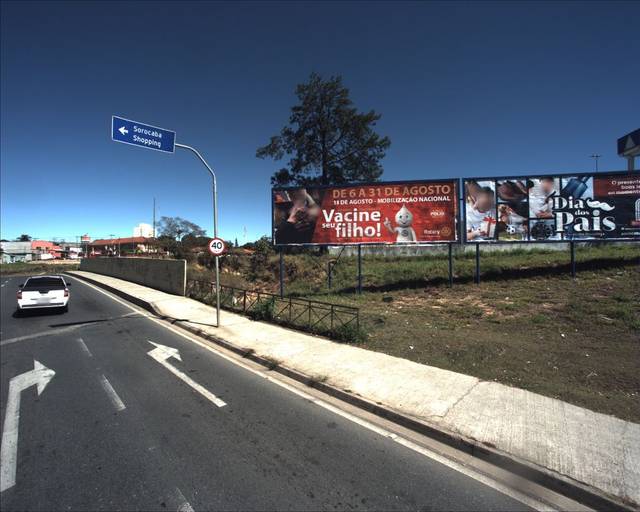
Region: Brazil
Coordinates: -23.502, -47.482